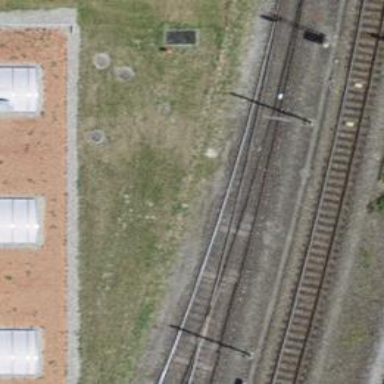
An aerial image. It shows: Single-track electrified railway spur with contact line for service.